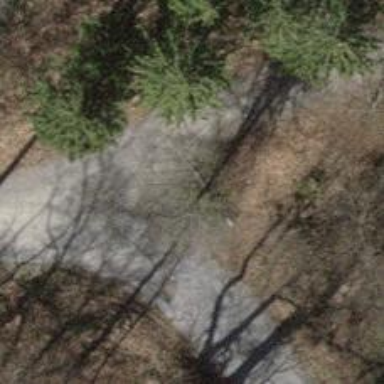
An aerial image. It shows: Brown bench.